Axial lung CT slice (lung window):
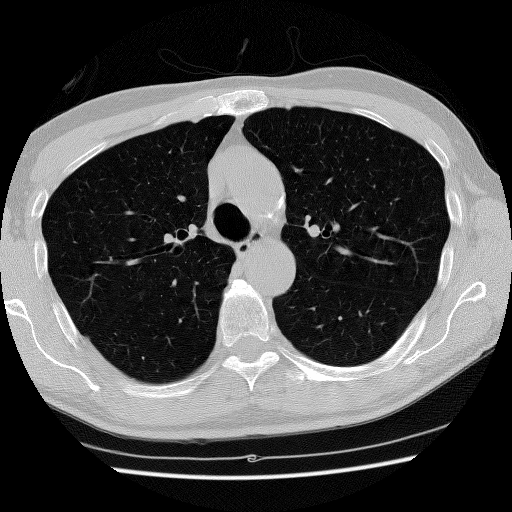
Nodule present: no